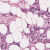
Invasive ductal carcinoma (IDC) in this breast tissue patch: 1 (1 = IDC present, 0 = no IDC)